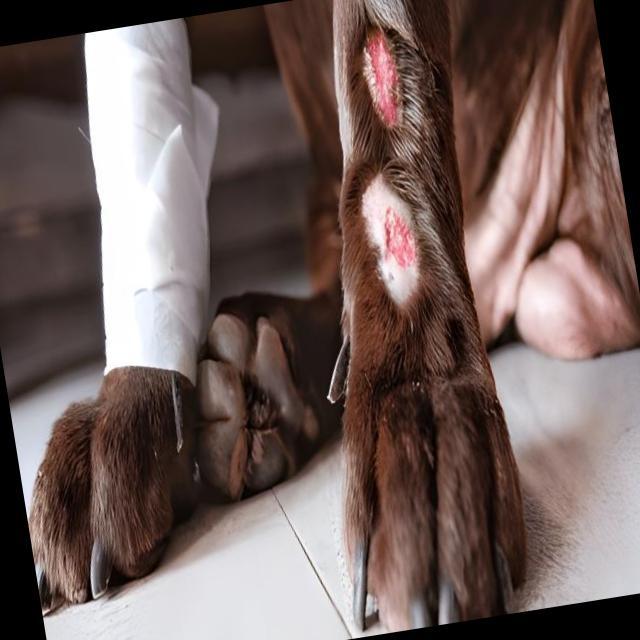
Canine dermatitis — inflammation of the skin presenting with erythema, pruritus, papules, and excoriation. May be allergic, contact, or atopic in origin.